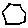
Label: hexagon